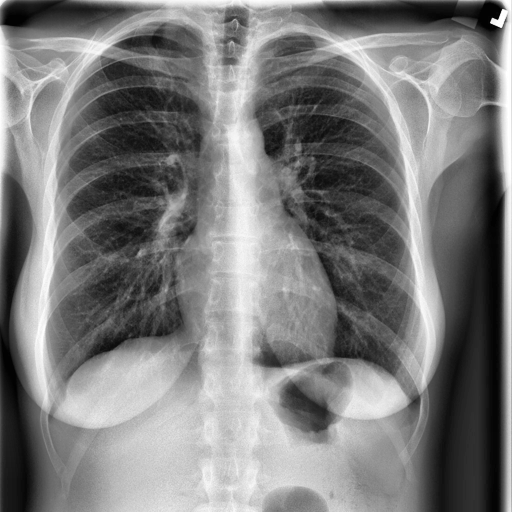
Finding: NORMAL